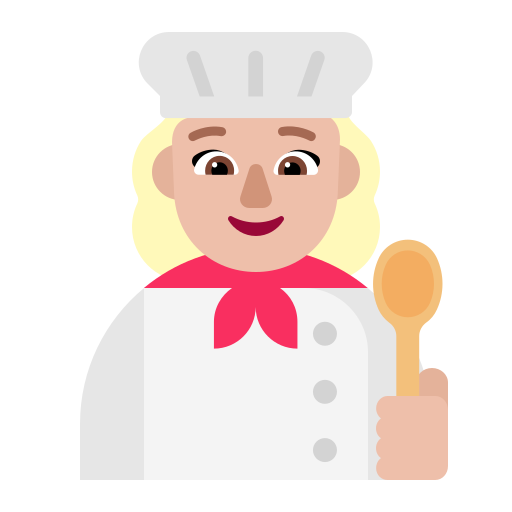
woman cook flat  light